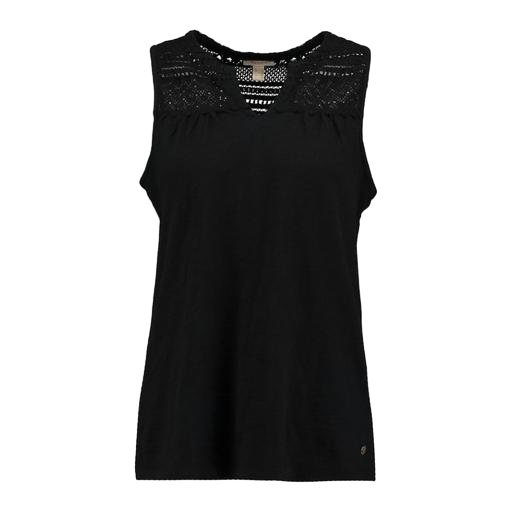
black issy tank top, black valencia tank top, black sleeveless high-low top only macy, white background